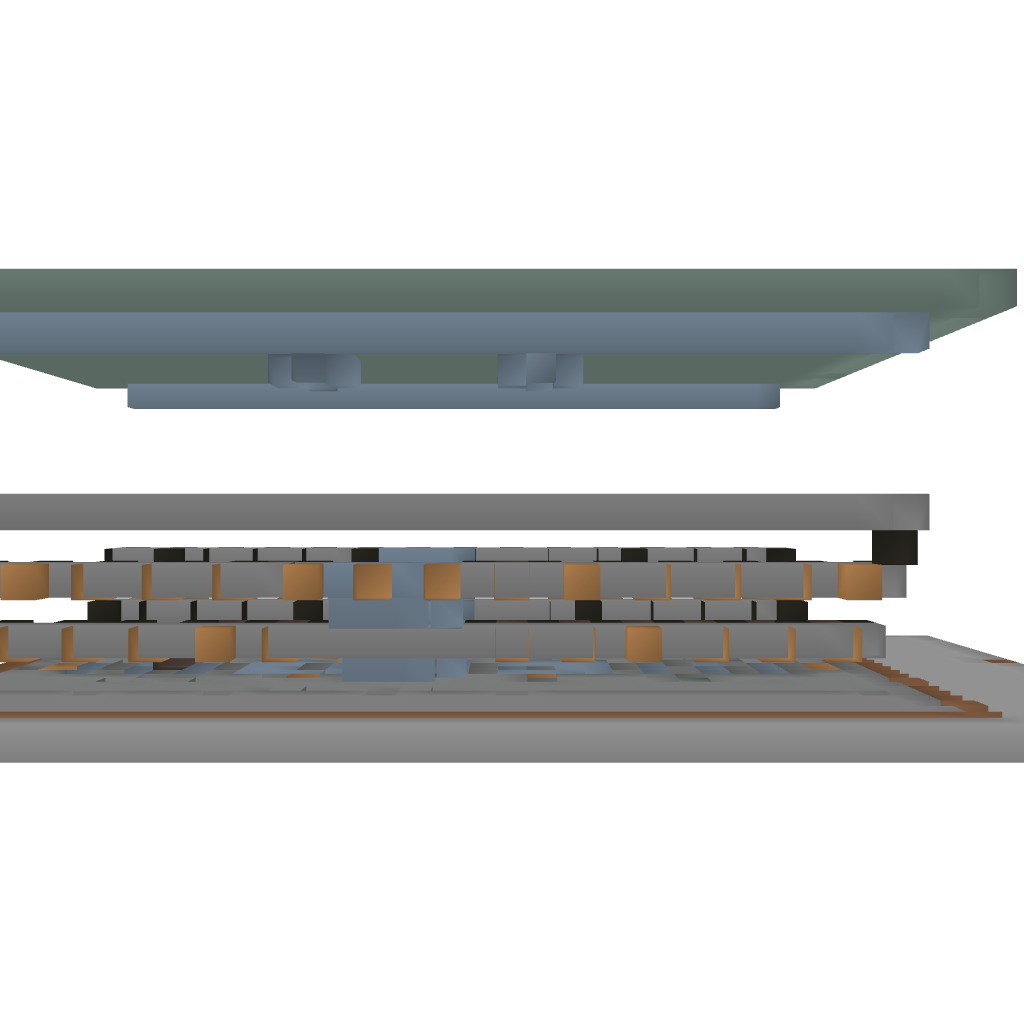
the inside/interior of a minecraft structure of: Shop For Servers